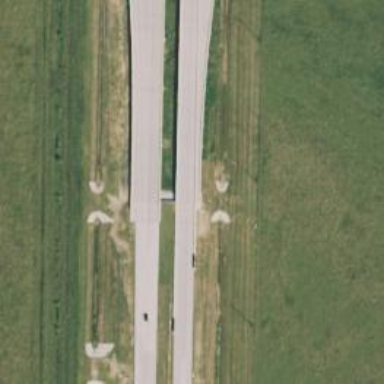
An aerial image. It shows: Motorway bridge.